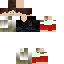
A male human skin with medium skin, wearing brown long hair dressed in a blue hoodie and red pants, featuring a closed mouth.